Field crop: tomato
Growth stage: 1
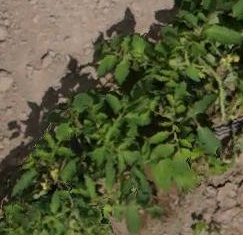
Species: tomato